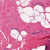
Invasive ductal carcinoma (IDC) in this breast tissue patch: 0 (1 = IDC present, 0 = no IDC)